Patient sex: M
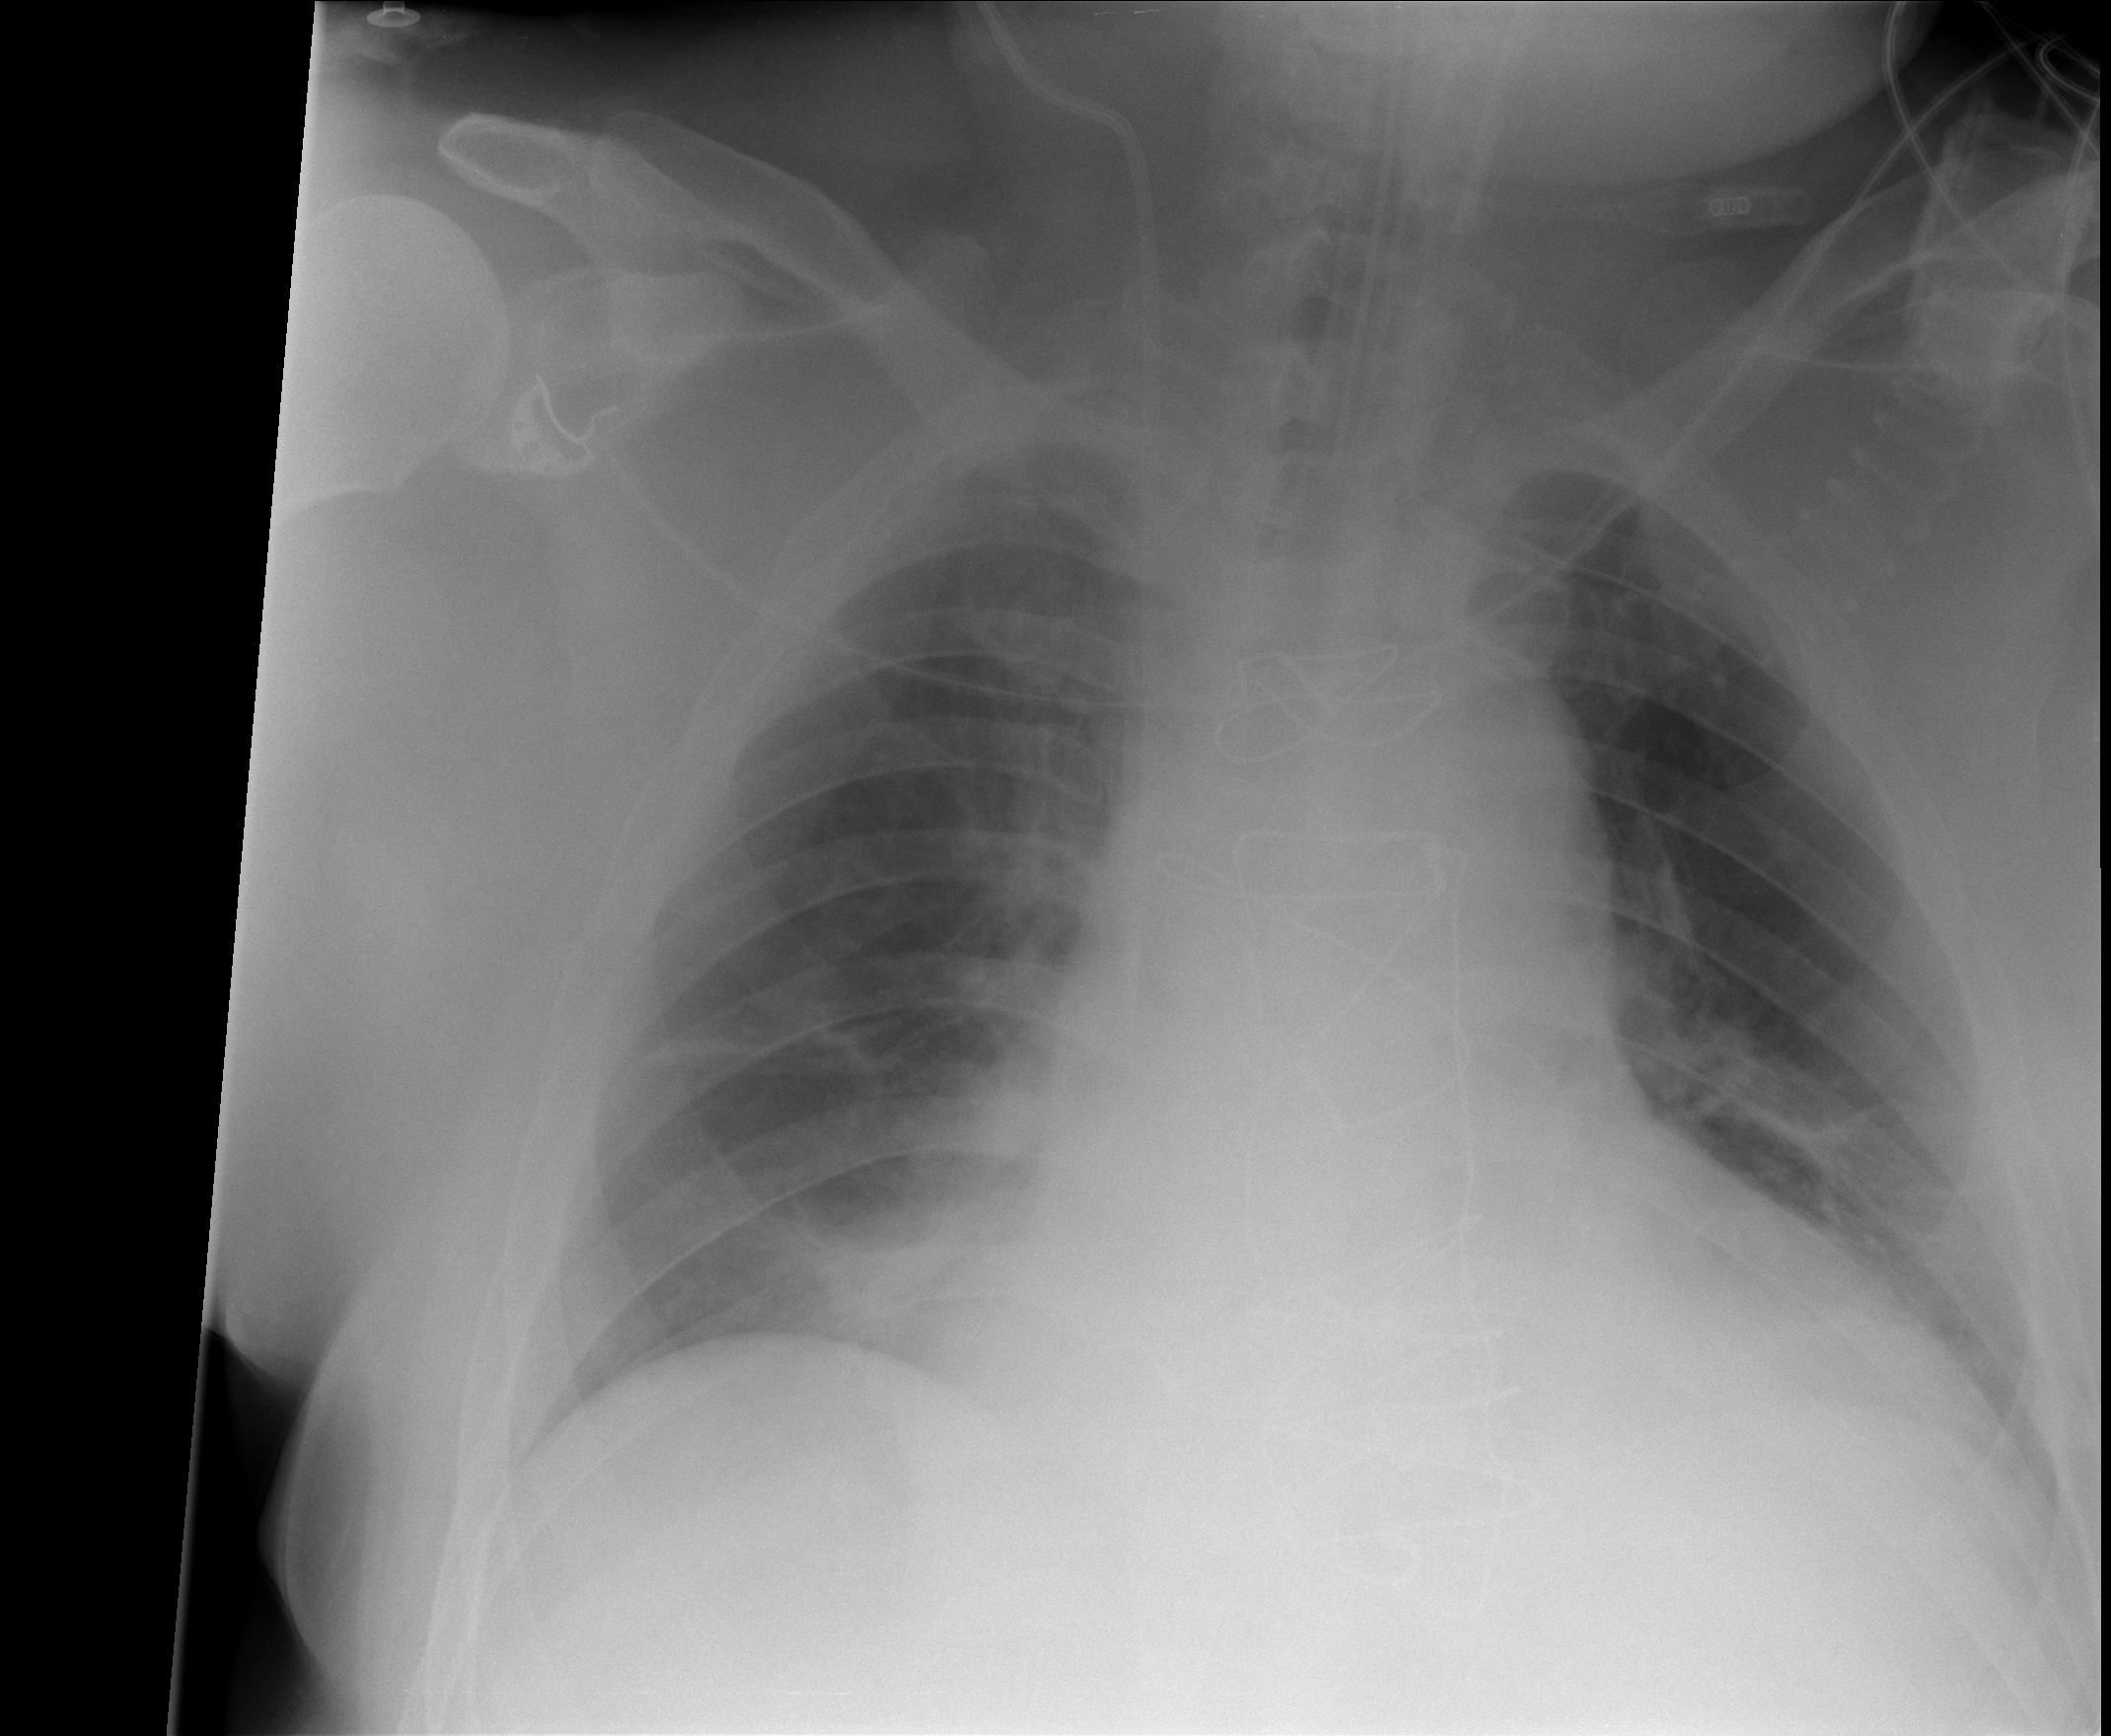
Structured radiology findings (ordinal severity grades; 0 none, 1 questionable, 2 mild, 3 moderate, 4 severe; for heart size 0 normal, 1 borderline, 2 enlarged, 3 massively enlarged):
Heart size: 2
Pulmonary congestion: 2
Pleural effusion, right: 0
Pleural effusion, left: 0
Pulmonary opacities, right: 0
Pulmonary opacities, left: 0
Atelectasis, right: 2
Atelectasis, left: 2